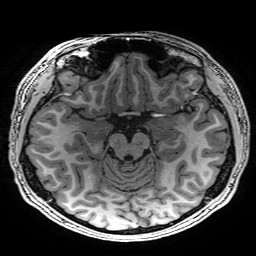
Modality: T1w
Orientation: coronal
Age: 19
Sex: male
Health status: healthy